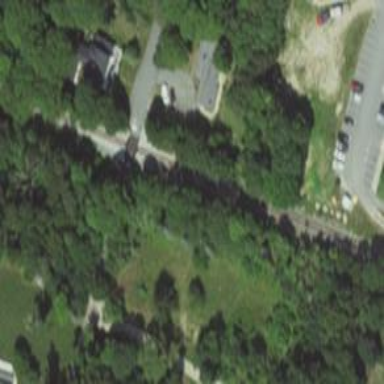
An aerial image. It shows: Abandoned railway siding.